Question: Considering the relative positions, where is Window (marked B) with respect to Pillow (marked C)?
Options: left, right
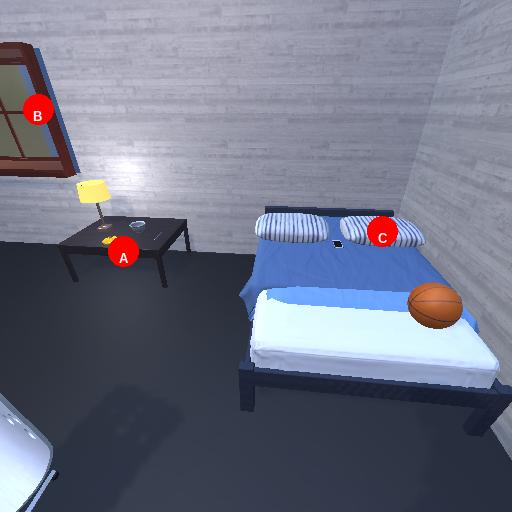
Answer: left